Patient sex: M
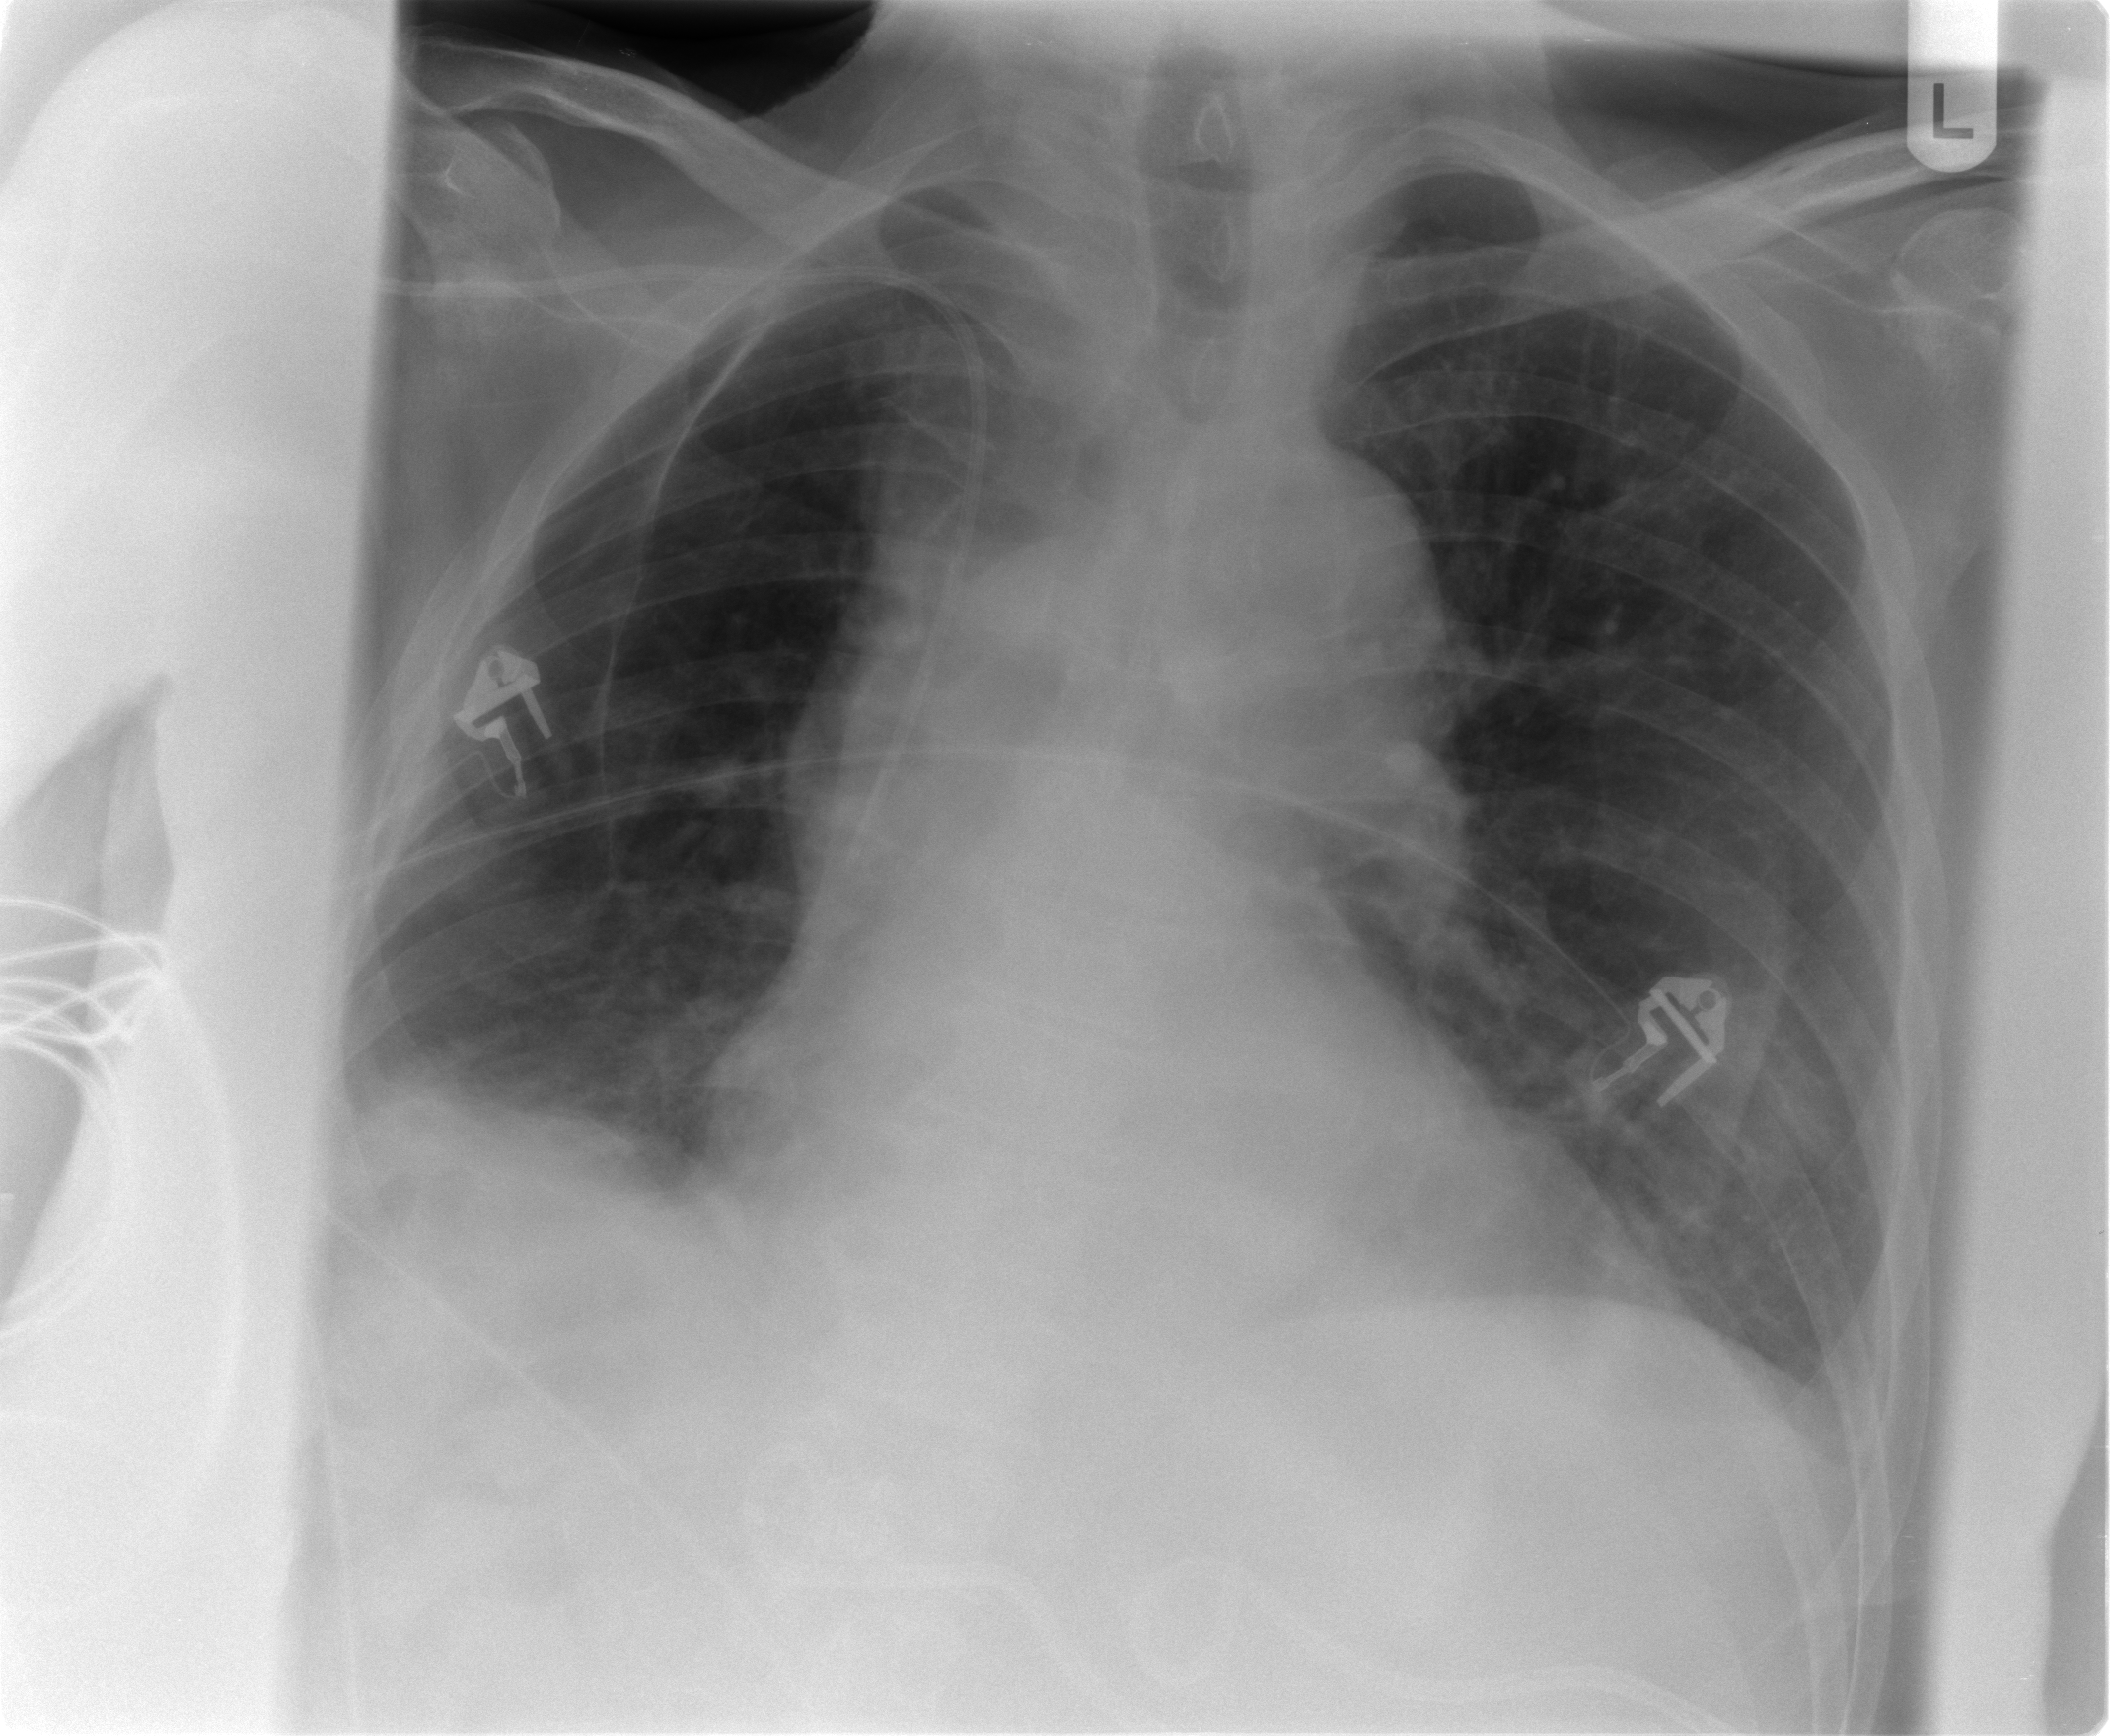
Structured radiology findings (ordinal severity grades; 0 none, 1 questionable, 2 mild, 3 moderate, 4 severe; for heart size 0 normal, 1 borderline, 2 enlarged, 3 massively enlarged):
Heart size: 2
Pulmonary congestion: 0
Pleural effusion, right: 2
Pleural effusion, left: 0
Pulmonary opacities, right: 0
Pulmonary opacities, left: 0
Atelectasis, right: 2
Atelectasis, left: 2